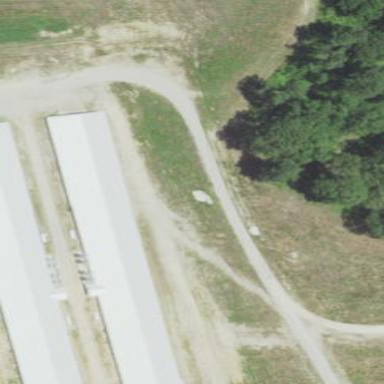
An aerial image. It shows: Farm auxiliary building.